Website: apple
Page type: order-returns
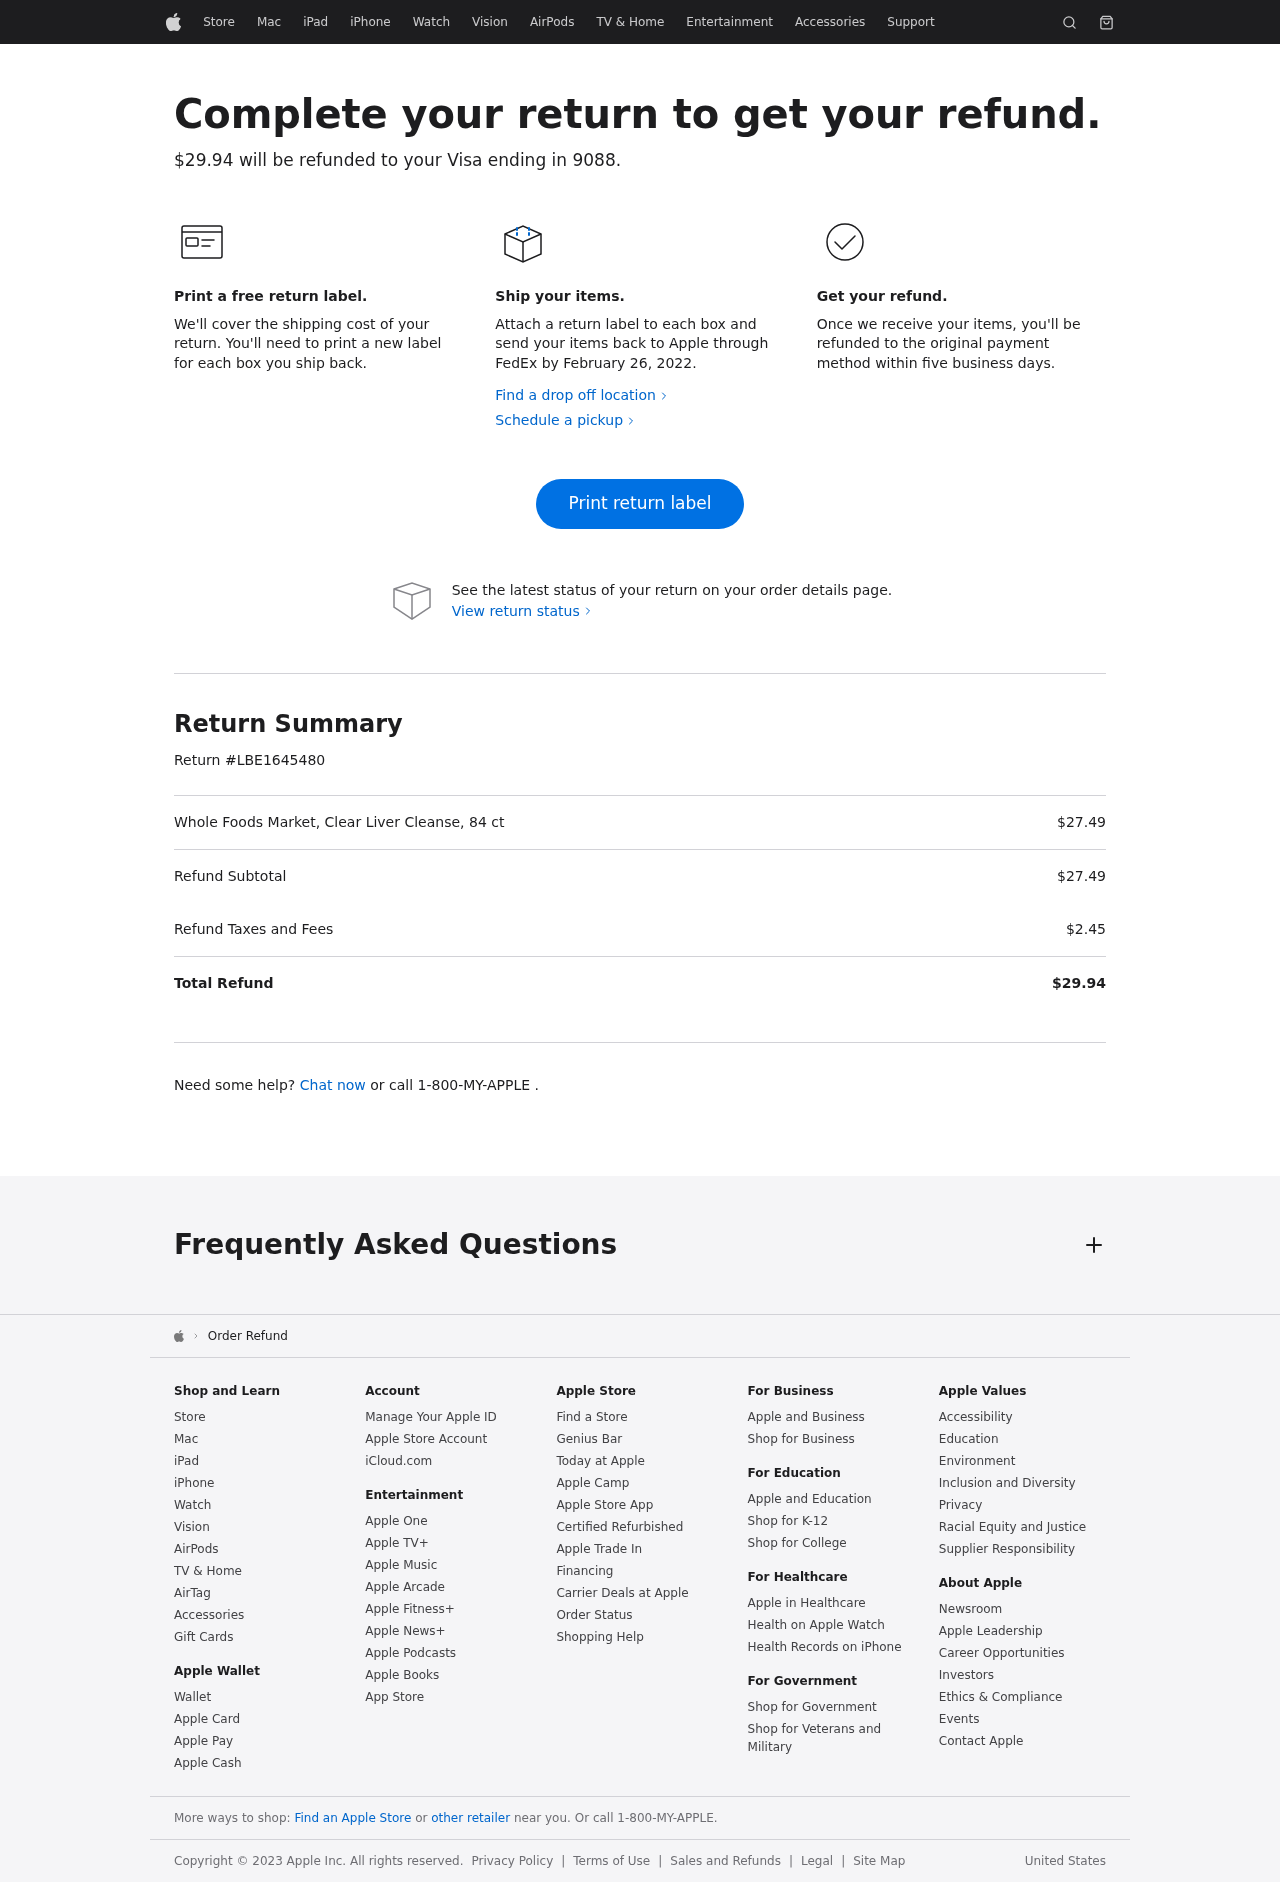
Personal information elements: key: PII_CARD_LAST4
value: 9088
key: PII_CARD_TYPE
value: Visa
Product elements: key: PRODUCT1_NAME
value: Whole Foods Market, Clear Liver Cleanse, 84 ct
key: PRODUCT1_PRICE
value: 27.49
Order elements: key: ORDER_TOTAL
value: $29.94
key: ORDER_RETURN_BY_DATE
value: February 26, 2022
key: ORDER_RETURN_ID
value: LBE1645480
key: ORDER_SUBTOTAL
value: $27.49
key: ORDER_TAX
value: $2.45